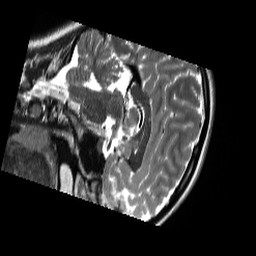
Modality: T2w
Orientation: sagittal
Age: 19
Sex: female